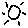
Label: sun